Aerial crown-view tile of a tropical tree (Barro Colorado Island, Panama), acquired 20240813:
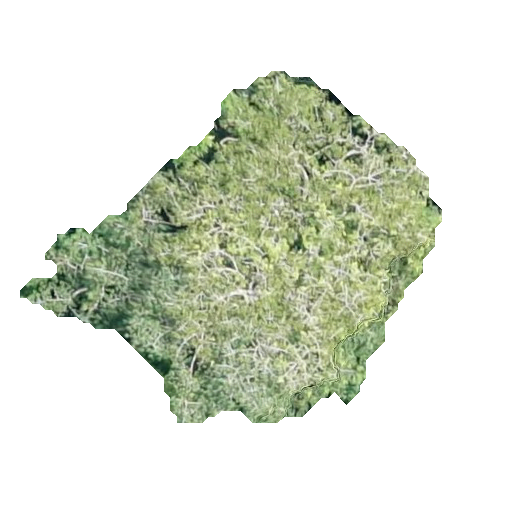
Species: Virola surinamensis
GBIF accepted scientific name: Virola surinamensis
Crown area: 130.06 m²